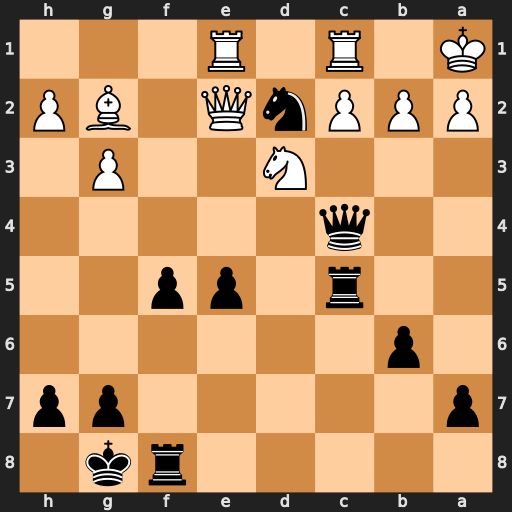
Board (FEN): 5rk1/p5pp/1p6/2r1pp2/2q5/3N2P1/PPPnQ1BP/K1R1R3
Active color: b
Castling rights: -
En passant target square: -
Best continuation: Qxa2+ Kxa2 Ra5#